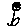
Label: flower